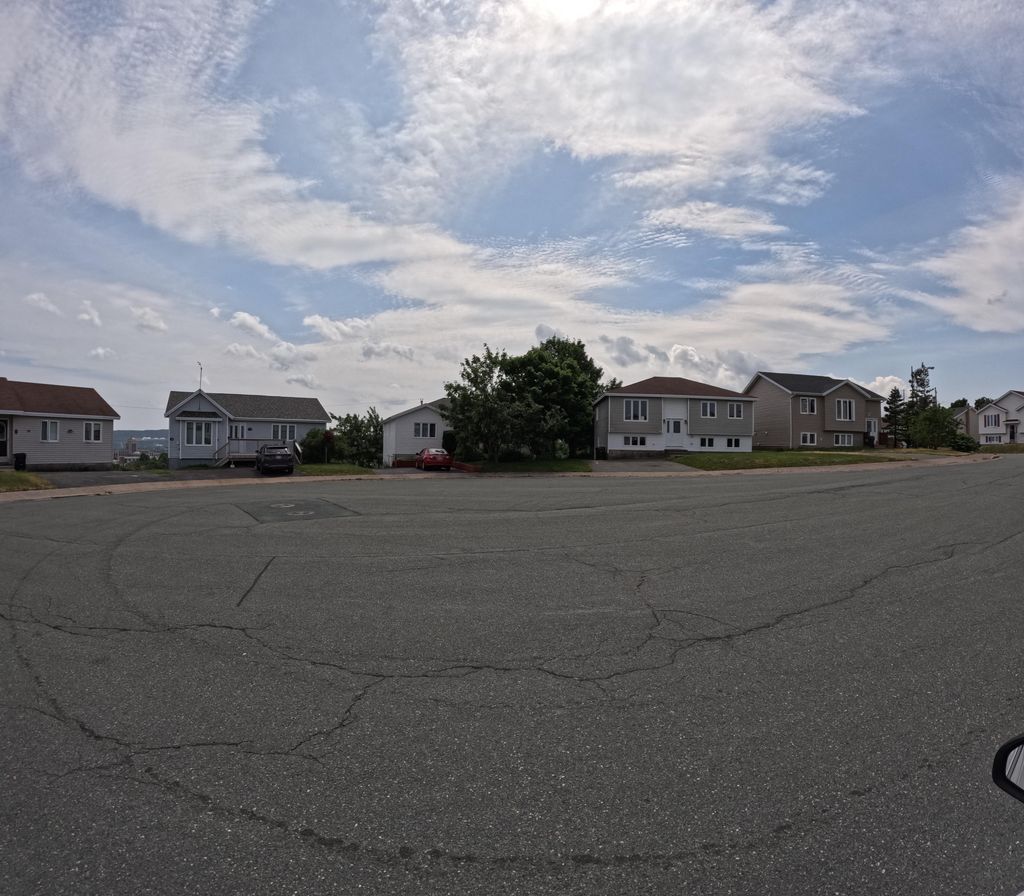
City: st_johns